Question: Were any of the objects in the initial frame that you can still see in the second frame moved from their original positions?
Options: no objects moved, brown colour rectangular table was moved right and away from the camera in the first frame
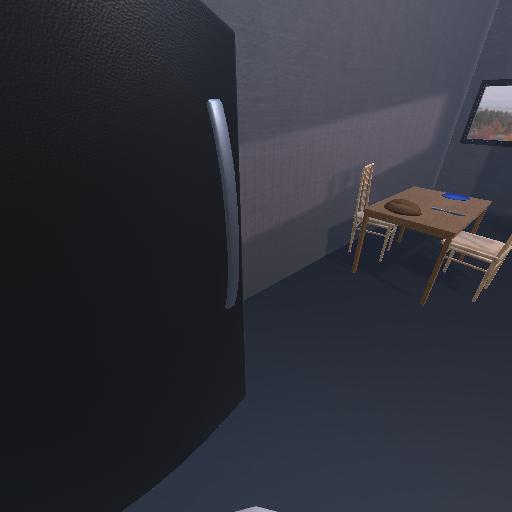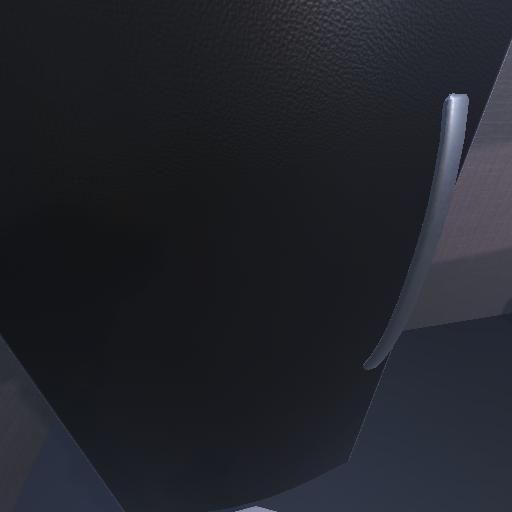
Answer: no objects moved